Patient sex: F
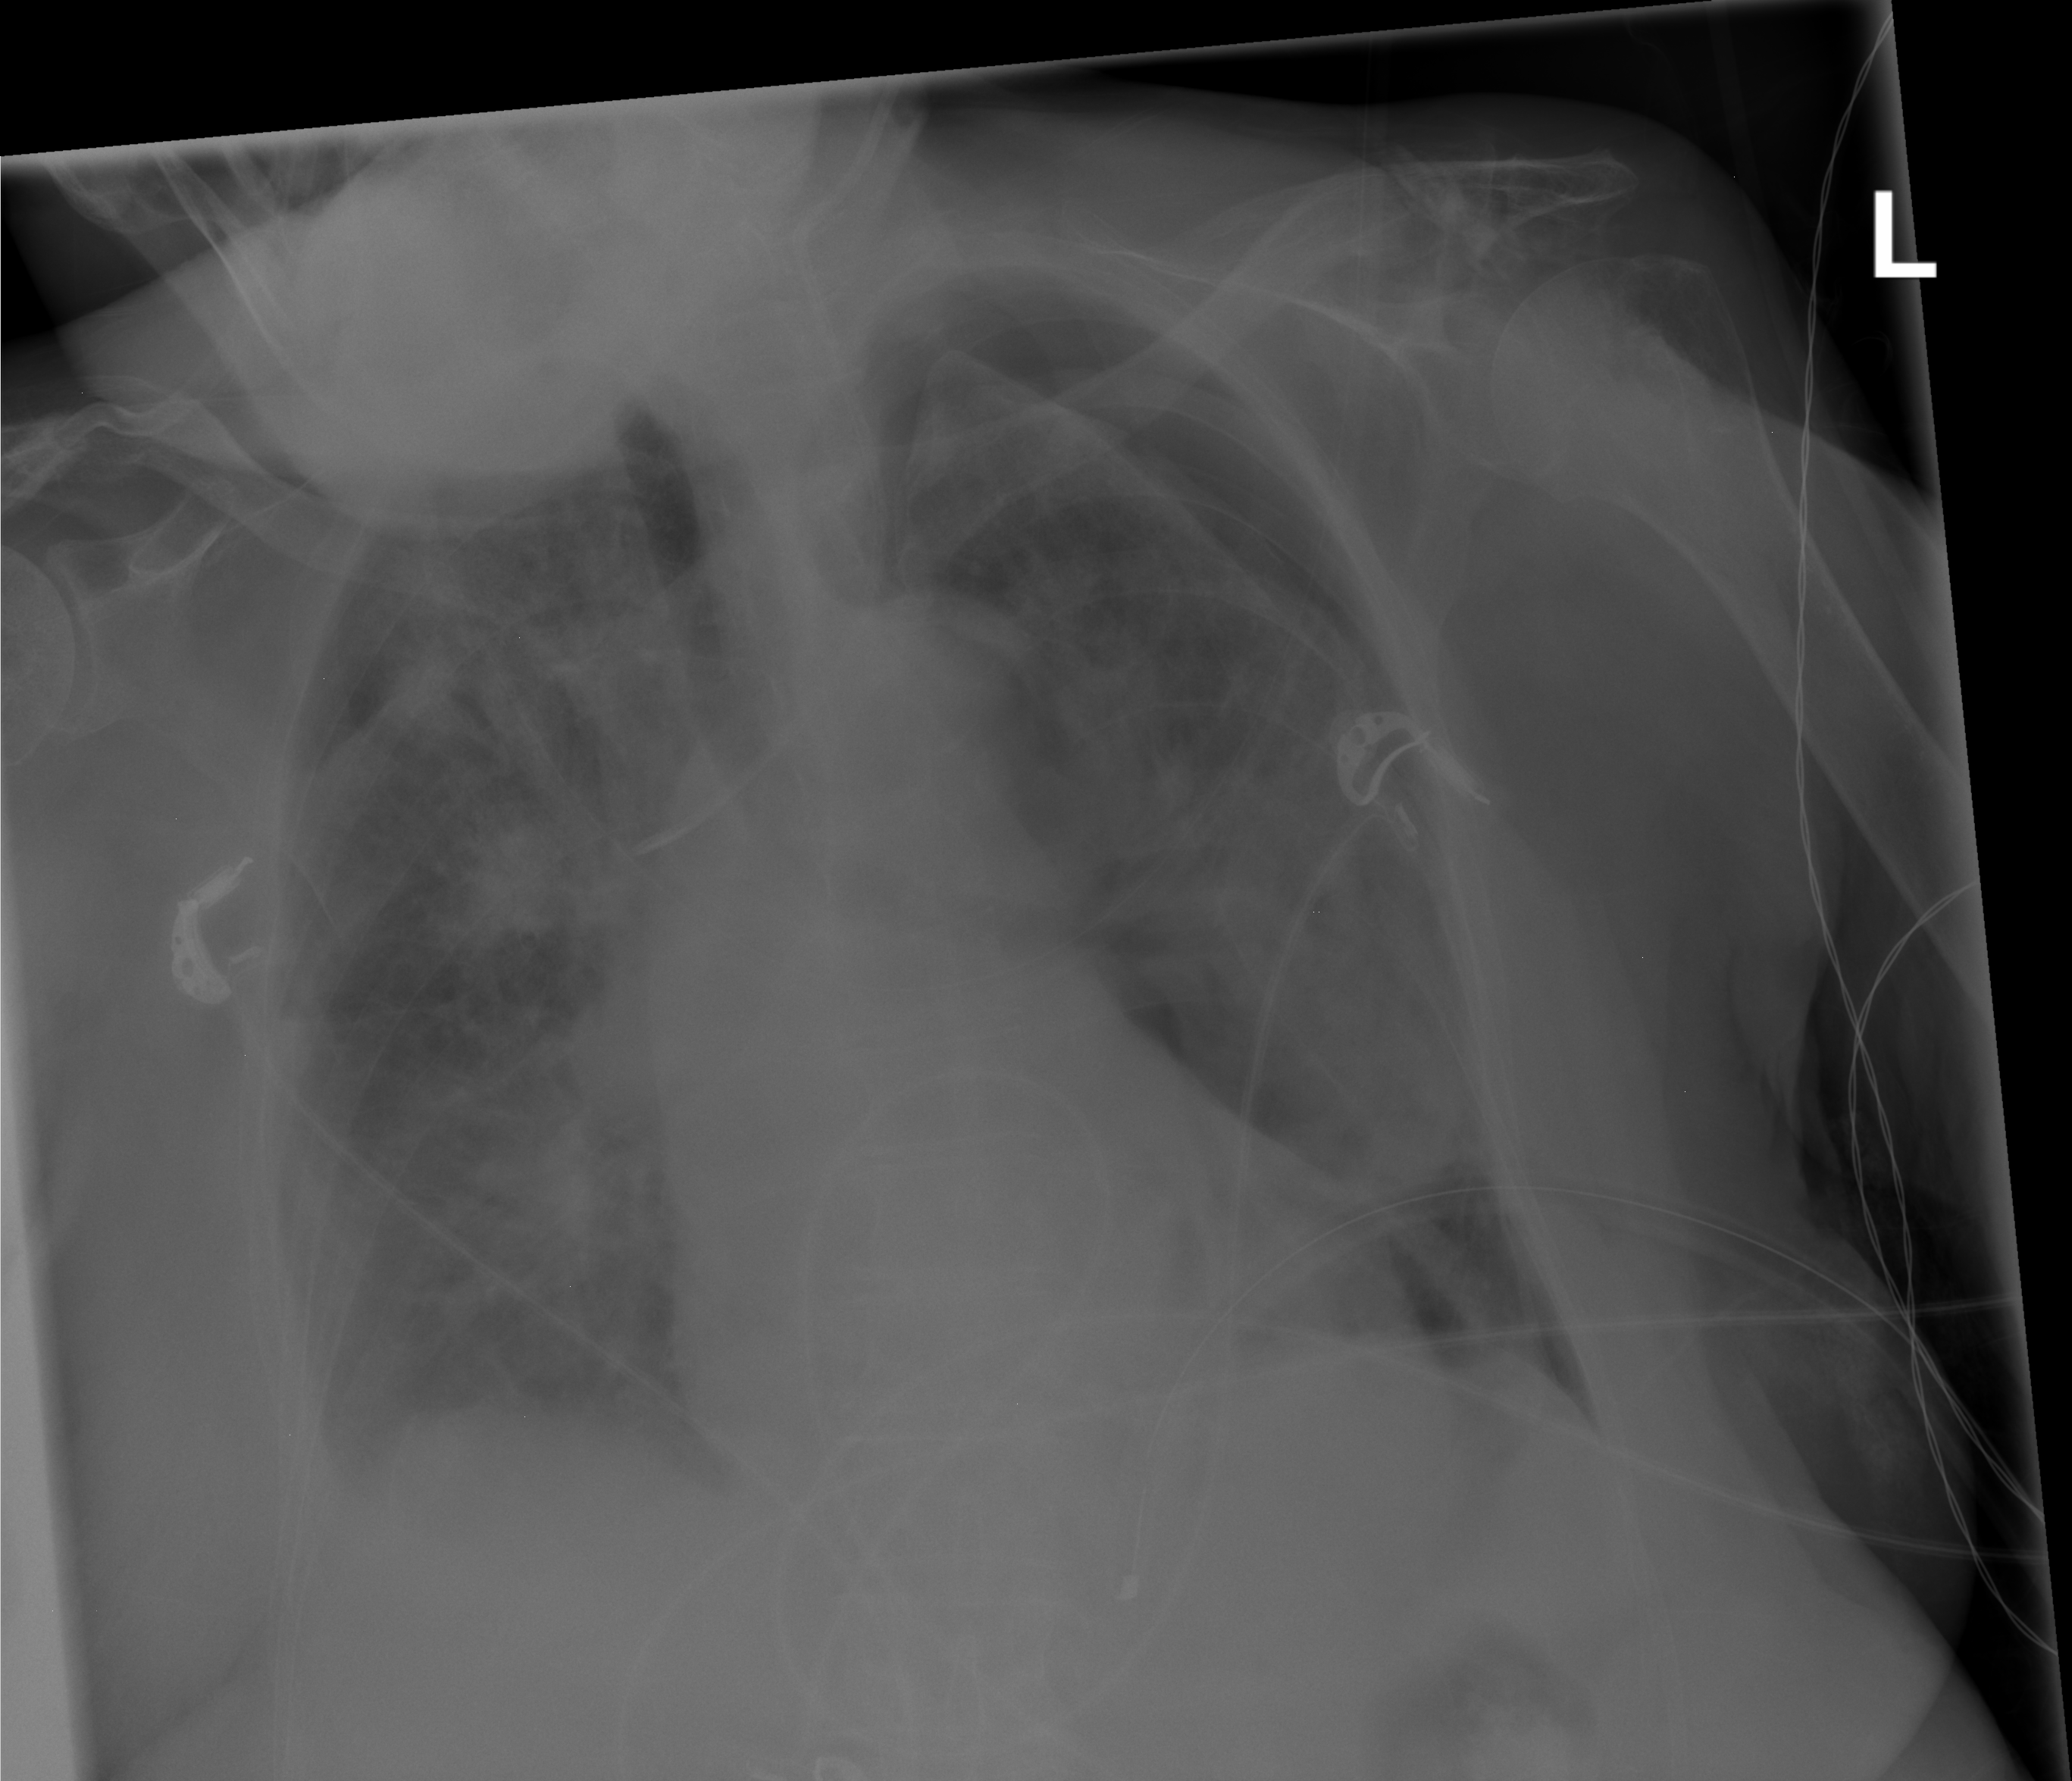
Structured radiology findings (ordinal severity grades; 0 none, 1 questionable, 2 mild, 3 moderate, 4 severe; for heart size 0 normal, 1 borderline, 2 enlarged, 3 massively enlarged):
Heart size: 0
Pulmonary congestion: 2
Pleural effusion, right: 0
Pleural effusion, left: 1
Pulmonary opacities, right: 3
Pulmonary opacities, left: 3
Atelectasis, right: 2
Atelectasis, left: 3